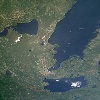
Label: land